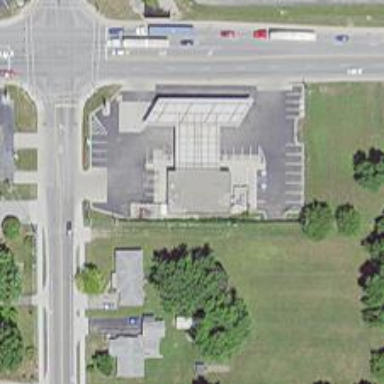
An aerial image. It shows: Convenience shop.